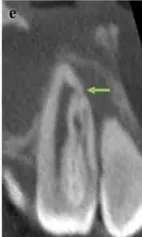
(e)Axial view of CBCT image showing the invaginated with separate portal exit(green exit).
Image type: radiology (ct)